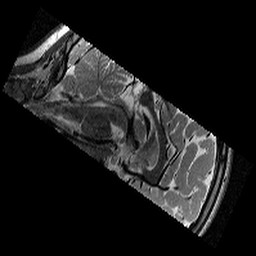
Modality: T2w
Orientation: sagittal
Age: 11
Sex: female
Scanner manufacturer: siemens
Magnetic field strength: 3 T
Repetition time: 9.23 s
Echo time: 0.067 s